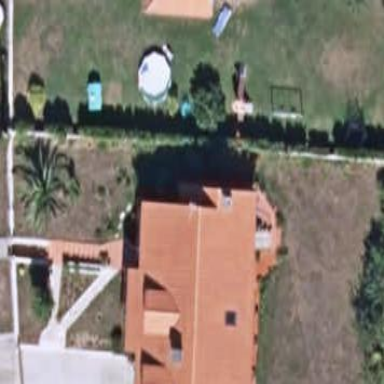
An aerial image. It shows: Simple house.